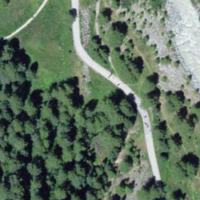
EUNIS habitat code: 43
Species observed at this site:
Plebejus argus
Hesperia comma
Juniperus communis
Erebia euryale
Silene nutans
Colias palaeno
Achillea erba-rotta
Erebia melampus
Chamaenerion dodonaei
Fabriciana niobe
Pilosella officinarum